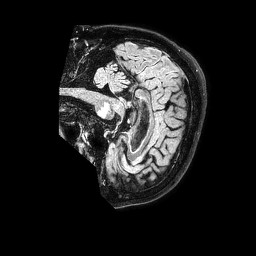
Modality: FLAIR
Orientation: sagittal
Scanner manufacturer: philips
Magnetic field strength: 1.5 T
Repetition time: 4.8 s
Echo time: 0.3 s